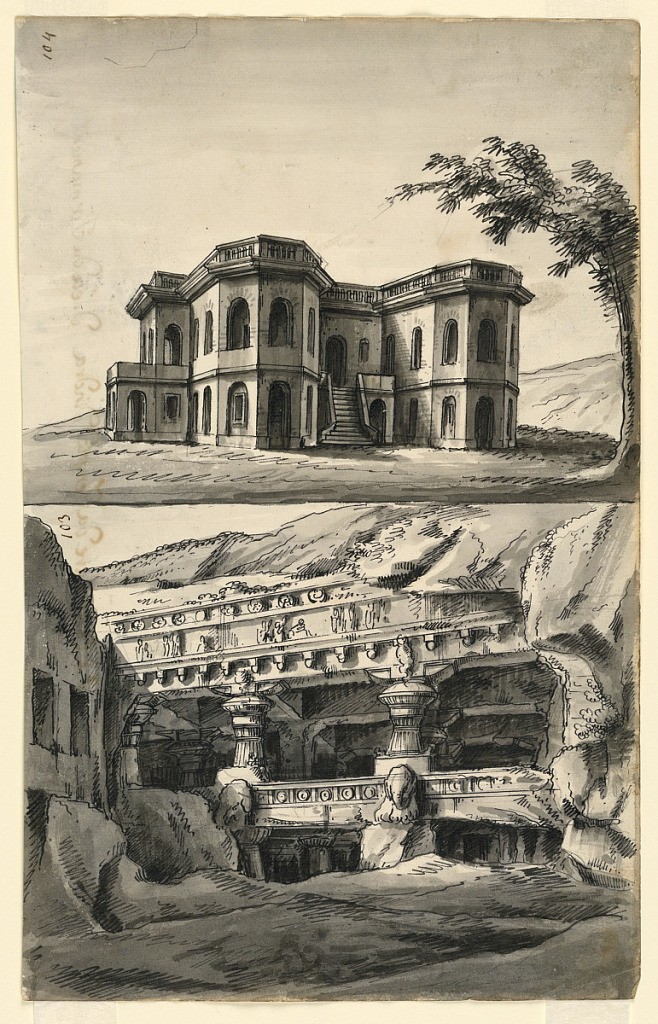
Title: Stage Designs, Castle in Landscape and Temples and Caves
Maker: Romolo Achille Liverani, Italian, 1809 - 1872
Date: early 19th century
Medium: Pen and sepia ink, brush and wash on paper
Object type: Drawing
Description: Vertical rectangle with two compositions. Upper composition: solitary castle in landscape. Bottom composition: caves in rock with sculptured columns and decorations.